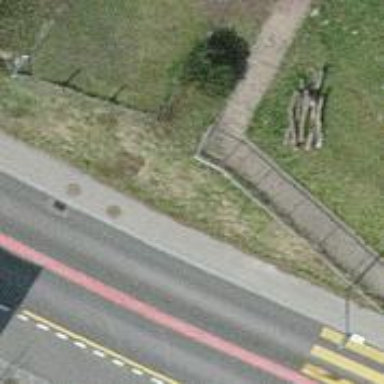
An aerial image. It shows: Road with steps.